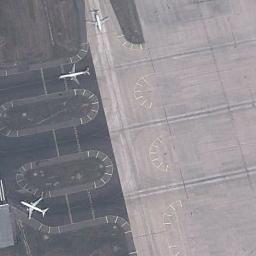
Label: airplane